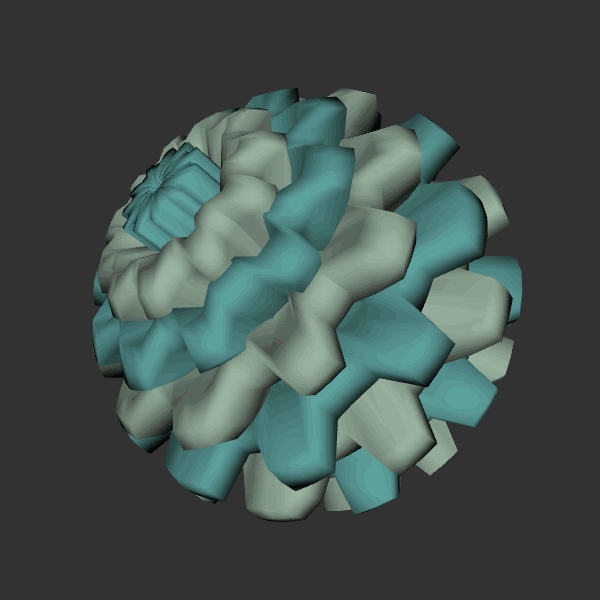
Background: dark